Question: This is my query:
'''
exec sp_executesql N'set arithabort off;set statistics time on; set transaction isolation level read uncommitted;With cte as (Select peta_rn = ROW_NUMBER() OVER (ORDER BY d.LastStatusChangedDateTime desc )
, d.DocumentID,
d.IsReEfiled, d.IGroupID, d.ITypeID, d.RecordingDateTime, d.CreatedByAccountID, d.JurisdictionID,
d.LastStatusChangedDateTime as LastStatusChangedDateTime
, d.IDate, d.InstrumentID, d.DocumentStatusID
, u.Username
, it.Abbreviation AS ITypeAbbreviation
, ig.Abbreviation AS IGroupAbbreviation,
d.DocumentDate
From Documents d
Inner Join ITypes it on it.ITypeID = d.ITypeID
Inner Join Users u on d.UserID = u.UserID Inner Join IGroupes ig on ig.IGroupID = d.IGroupID
Where 1=1 And ( d.DocumentStatusID = 9 ) ) Select cte.DocumentID,
cte.IsReEfiled, cte.IGroupID, cte.ITypeID, cte.RecordingDateTime, cte.CreatedByAccountID, cte.JurisdictionID,
cte.LastStatusChangedDateTime as LastStatusChangedDateTime
, cte.IDate, cte.InstrumentID, cte.DocumentStatusID,cte.IGroupAbbreviation, cte.Username, j.JDAbbreviation, inf.DocumentName,
cte.ITypeAbbreviation, cte.DocumentDate, ds.Abbreviation as DocumentStatusAbbreviation, ds.Name as DocumentStatusName,
( SELECT CAST(CASE WHEN cte.DocumentID = (
SELECT TOP 1 doc.DocumentID
FROM Documents doc
WHERE doc.JurisdictionID = cte.JurisdictionID
AND doc.DocumentStatusID = cte.DocumentStatusID
ORDER BY LastStatusChangedDateTime)
THEN 1
ELSE 0
END AS BIT)
) AS CanChangeStatus ,
Upper((Select Top 1 Stuff( (Select ''='' + dbo.GetDocumentNameFromParamsWithPartyType(Business, FirstName, MiddleName, LastName, t.Abbreviation, NameTypeID, pt.Abbreviation, IsGrantor, IsGrantee) From DocumentNames dn
Left Join Titles t
on dn.TitleID = t.TitleID
Left Join PartyTypes pt
On pt.PartyTypeID = dn.PartyTypeID
Where DocumentID = cte.DocumentID
For XML PATH('''')),1,1,''''))) as FlatDocumentName, (SELECT COUNT(*) FROM CTE) AS TotalRecords
FROM cte Left Join DocumentStatuses ds On
cte.DocumentStatusID = ds.DocumentStatusID Left Join InstrumentFiles inf On cte.DocumentID = inf.DocumentID
Left Join Jurisdictions j on j.JurisdictionID = cte.JurisdictionID Where 1=1 And
peta_rn>@7 AND peta_rn<=@8 Order by peta_rn set statistics time off; ',N'@0 int,@1 int,@2 int,@3 int,@4 int,@5 int,@6 int,@7 int,@8 int',
@0=1,@1=5,@2=9,@3=1,@4=5,@5=9,@6=1,@7=97500,@8=97550
'''
And this is my IGroupes table definition:
'''
CREATE TABLE [dbo].[IGroupes](
[IGroupID] [int] IDENTITY(1,1) NOT NULL,
<URL> NOT NULL,
[JurisdictionID] [int] NOT NULL,
<URL> NOT NULL,
CONSTRAINT [PK_IGroupes] PRIMARY KEY NONCLUSTERED
(
[IGroupID] ASC
)WITH (PAD_INDEX = OFF, STATISTICS_NORECOMPUTE = OFF, IGNORE_DUP_KEY = OFF, ALLOW_ROW_LOCKS = ON, ALLOW_PAGE_LOCKS = ON, FILLFACTOR = 90) ON [PRIMARY]
) ON [PRIMARY]
GO
SET ANSI_PADDING OFF
GO
SET ANSI_PADDING ON
GO
/****** Object: Index [IX_IGroupes_Abbreviation] Script Date: 10/11/2013 4:21:46 AM ******/
CREATE NONCLUSTERED INDEX [IX_IGroupes_Abbreviation] ON [dbo].[IGroupes]
(
[Abbreviation] ASC
)
INCLUDE ( [IGroupID],
[Name],
[JurisdictionID]) WITH (PAD_INDEX = OFF, STATISTICS_NORECOMPUTE = OFF, SORT_IN_TEMPDB = OFF, DROP_EXISTING = OFF, ONLINE = OFF, ALLOW_ROW_LOCKS = ON, ALLOW_PAGE_LOCKS = ON, FILLFACTOR = 90) ON [PRIMARY]
GO
SET ANSI_PADDING ON
GO
/****** Object: Index [IX_IGroupes_JurisdictionID] Script Date: 10/11/2013 4:21:46 AM ******/
CREATE NONCLUSTERED INDEX [IX_IGroupes_JurisdictionID] ON [dbo].[IGroupes]
(
[JurisdictionID] ASC
)
INCLUDE ( [IGroupID],
[Name],
[Abbreviation]) WITH (PAD_INDEX = OFF, STATISTICS_NORECOMPUTE = OFF, SORT_IN_TEMPDB = OFF, DROP_EXISTING = OFF, ONLINE = OFF, ALLOW_ROW_LOCKS = ON, ALLOW_PAGE_LOCKS = ON, FILLFACTOR = 90) ON [PRIMARY]
GO
SET ANSI_PADDING ON
GO
/****** Object: Index [IX_IGroupes_Name] Script Date: 10/11/2013 4:21:46 AM ******/
CREATE NONCLUSTERED INDEX [IX_IGroupes_Name] ON [dbo].[IGroupes]
(
[Name] ASC
)
INCLUDE ( [IGroupID],
[JurisdictionID],
[Abbreviation]) WITH (PAD_INDEX = OFF, STATISTICS_NORECOMPUTE = OFF, SORT_IN_TEMPDB = OFF, DROP_EXISTING = OFF, ONLINE = OFF, ALLOW_ROW_LOCKS = ON, ALLOW_PAGE_LOCKS = ON, FILLFACTOR = 90) ON [PRIMARY]
GO
'''
Yet please see it is using table scan. This operation is costing me too much. 'IGroupes' table just has 7 rows and 'Documents' table has approximately 98K records. Yet when I join on 'd.IGroupID = ig.IGroupID' it shows actual number of rows above 600K! That is the problem. Please see the attached screenshot:

In case anybody is interested in the full query plan xml, here it is:
<URL>
Any help is appreciated. Thanks!
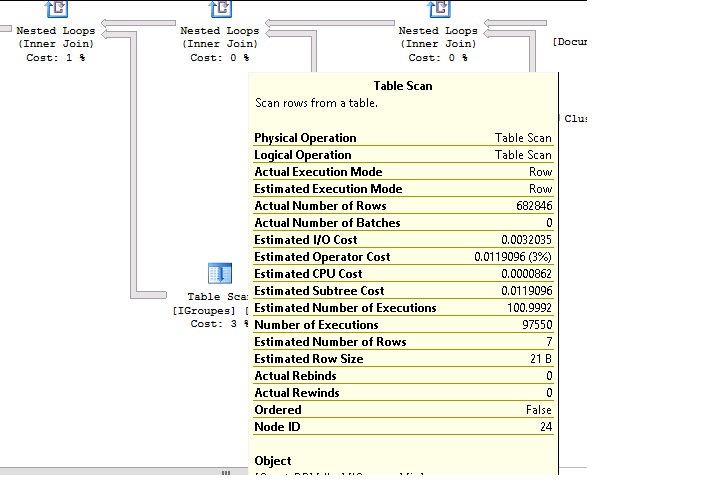
Answer: None of the 3 indexes (other than the PK) you have on 'IGroupes' are going to help this query because you are not using any of those fields in a where or join clause. Unless you need those indexes for other queries, I would delete them. They are just going to give the query optimizer more choices to test (and reject).
The index on the Primary Key 'PK_IGroupes' should be clustered. That will allow it to do an index seek (or bookmark lookup). If it can't be clustered for some other reason, try creating an index on 'IGroupID' and 'Abbreviation', in that order (or including the 'Abbreviation' column in the existing PK index).
If it still doesn't pick up the right index, you can use a hint such as 'WITH(INDEX(0))' or 'WITH(INDEX('index-name'))'.
The 600k rows does come from the fact that it is doing a nested loop join on 98k rows multiplied by the 7 rows. If the index above doesn't work, you can try replacing the 'INNER JOIN iGroupes' with 'INNER HASH JOIN IGroupes'.